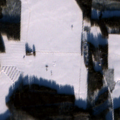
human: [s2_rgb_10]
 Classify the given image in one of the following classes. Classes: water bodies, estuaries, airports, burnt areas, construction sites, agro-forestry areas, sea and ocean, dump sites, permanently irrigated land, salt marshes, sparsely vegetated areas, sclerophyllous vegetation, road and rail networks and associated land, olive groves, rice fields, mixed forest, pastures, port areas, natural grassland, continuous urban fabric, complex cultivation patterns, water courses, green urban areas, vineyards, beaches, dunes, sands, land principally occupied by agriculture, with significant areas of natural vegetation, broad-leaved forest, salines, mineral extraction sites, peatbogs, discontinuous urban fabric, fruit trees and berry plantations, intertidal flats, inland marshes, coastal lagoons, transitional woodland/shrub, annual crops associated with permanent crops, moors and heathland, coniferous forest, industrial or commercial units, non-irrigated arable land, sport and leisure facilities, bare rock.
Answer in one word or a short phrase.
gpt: non-irrigated arable land, coniferous forest, mixed forest